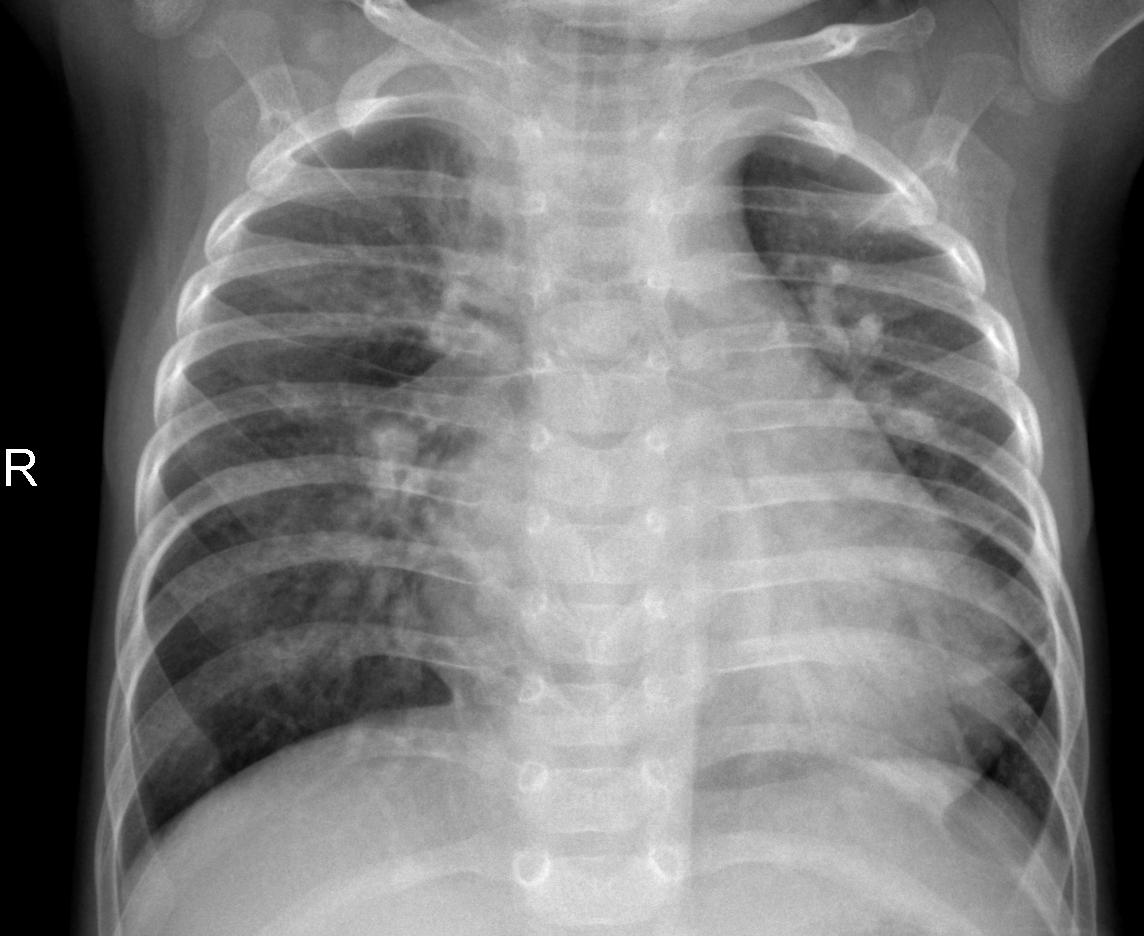
Diagnosis: PNEUMONIA